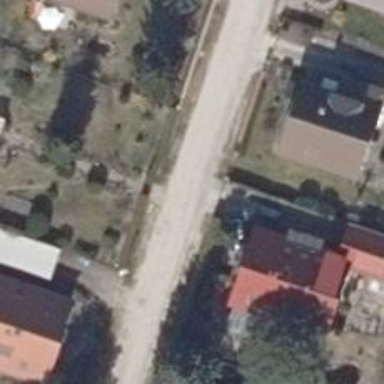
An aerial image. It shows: Driveway.